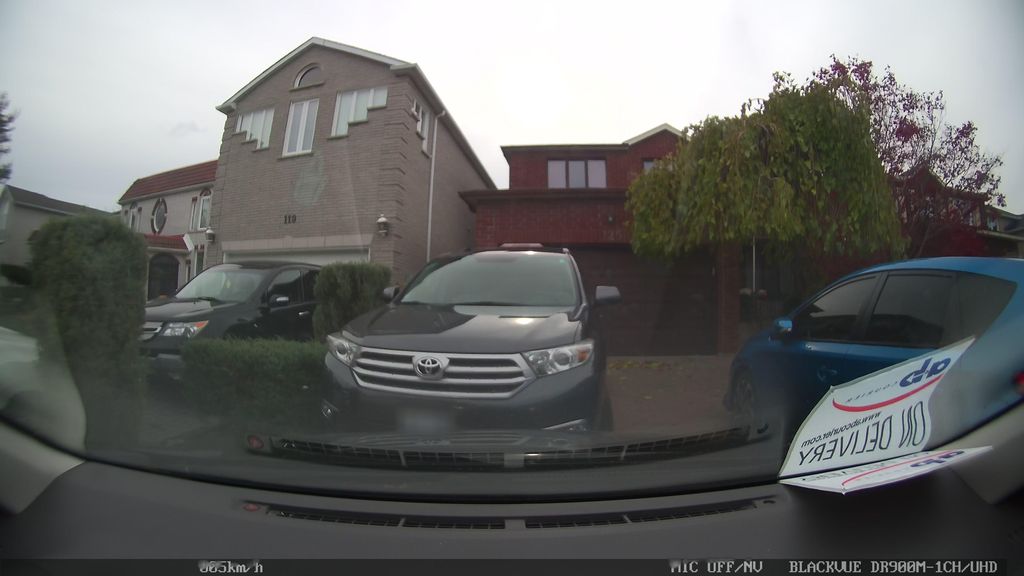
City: toronto